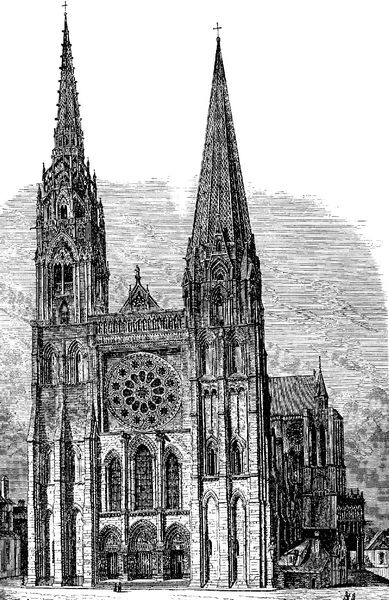
Titel: Kathedrale Notre-Dame in Chartres
Standort: Chartres, Notre-Dame (EU - F)
Schlagwörter: himmel, mann, schatten, weiß, menschen, fenster, frankreich, frau, grau, pfeiler, schwarz, skizze, straße, zeichnung, dach, haus, rose, architektur, stein, kirche, figur, gotik, rund, turm, deutschland, schiff, bogen, fassade, perspektive, türen, giebel, grafik, graphik, platz, besucher, figuren, spitz, anbau, foto, fotografie, bögen, eingang, eingänge, kreuz, türme, dom, druck, druckgraphik, druckgrafik, schraffur, radierung, stich, schwarzweiß, kathedrale, langhaus, photo, portal, gesims, kreuze, portale, gotisch, rosette, spitzbogen, spitzbögen, sakralbau, maßwerk, zweiturmfassade, fensterrose, querschiff, strebewerk, westwerk, stützpfeiler, strebepfeiler, tum, köln, turmhelm, rosettenfenster, unterschiedlich, stahlstich, 1800, dom kathedrale, kirchenchiff, stadtd